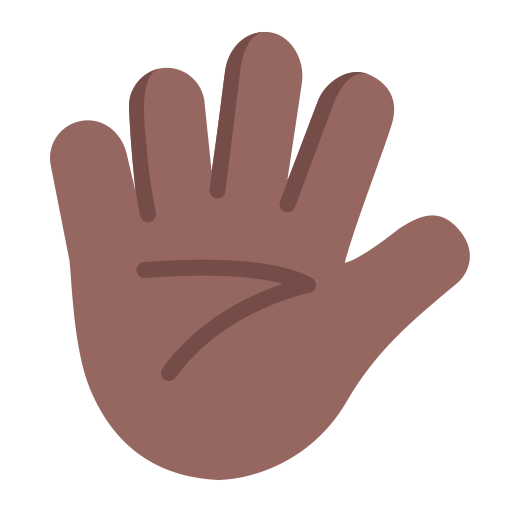
hand with fingers splayed flat  dark